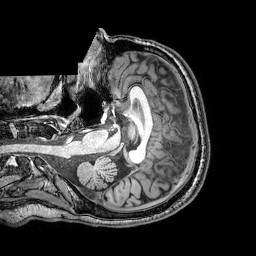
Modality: T1w
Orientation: axial
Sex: male
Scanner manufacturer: philips
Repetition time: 0.008272 s
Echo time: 0.00382 s